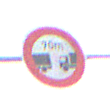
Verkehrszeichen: VerbotUnterschreitenMindestabstand
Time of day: MorningAfternoon
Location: Outdoor (Suburban)
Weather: PartlyCloudy
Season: NotSpecified
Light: Natural